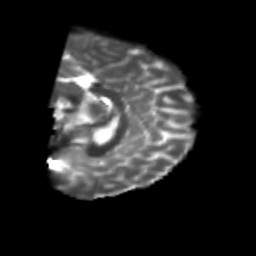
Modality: T2w
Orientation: sagittal
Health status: healthy
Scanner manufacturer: philips
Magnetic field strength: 3 T
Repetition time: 6.964 s
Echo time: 0.092 s